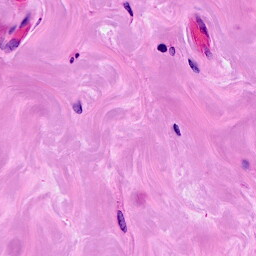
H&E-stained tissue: Breast